Chest X-ray:
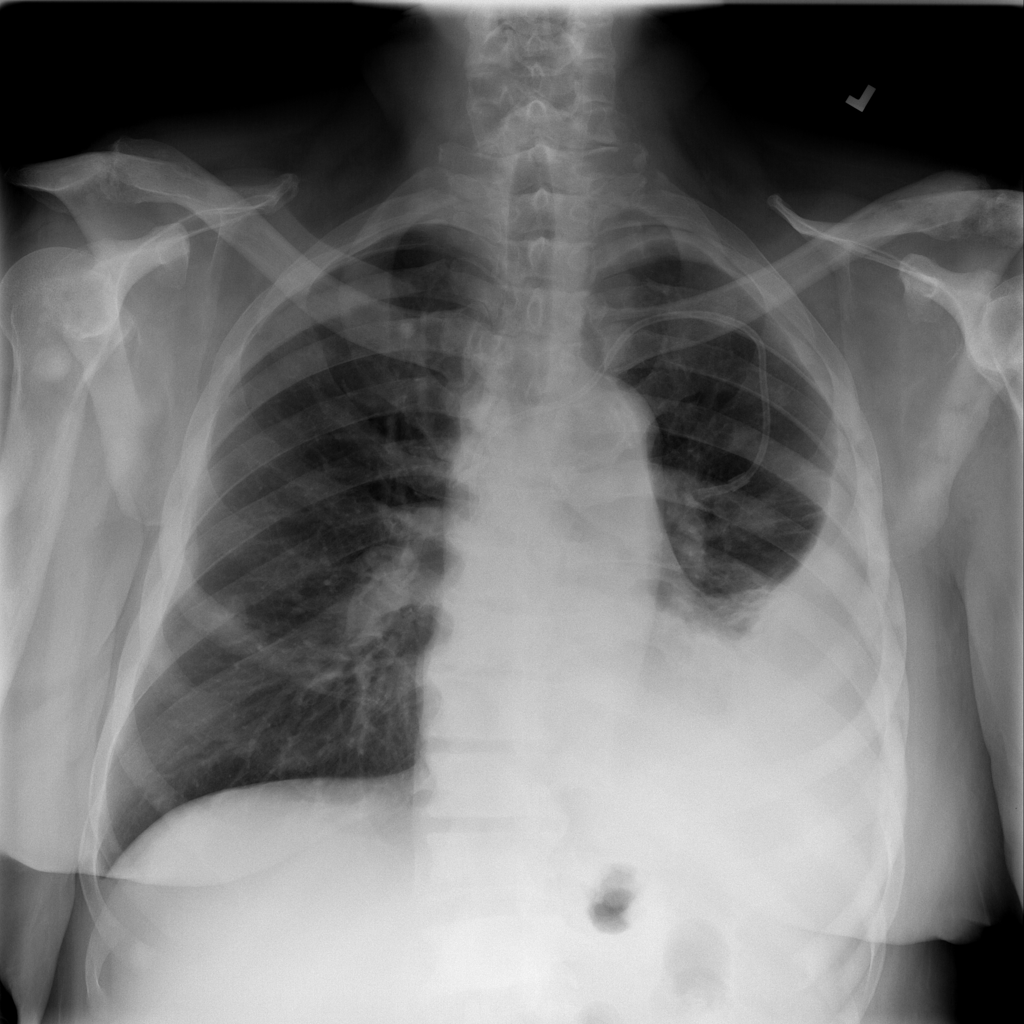
Findings: Effusion, Nodule, Atelectasis
No abnormal finding: no